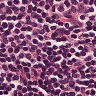
Metastatic tissue present: no